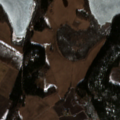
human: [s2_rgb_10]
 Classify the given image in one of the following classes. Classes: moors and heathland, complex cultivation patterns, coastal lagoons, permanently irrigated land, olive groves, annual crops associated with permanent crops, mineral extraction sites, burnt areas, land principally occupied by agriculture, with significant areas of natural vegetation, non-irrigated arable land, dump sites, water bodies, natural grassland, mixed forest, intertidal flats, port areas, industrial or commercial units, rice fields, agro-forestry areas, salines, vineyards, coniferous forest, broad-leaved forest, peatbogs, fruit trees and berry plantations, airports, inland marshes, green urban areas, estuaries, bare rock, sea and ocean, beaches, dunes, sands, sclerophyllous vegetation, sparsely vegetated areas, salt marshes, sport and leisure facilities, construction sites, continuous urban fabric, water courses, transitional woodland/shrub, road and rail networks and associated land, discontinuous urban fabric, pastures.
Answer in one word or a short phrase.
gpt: land principally occupied by agriculture, with significant areas of natural vegetation, coniferous forest, mixed forest, water bodies